Question: I'm using <URL> to receive live updates when users post a picture. . Randomly today it has decided not to work.
Debugging steps already taken:
1. Client / Application is registered with Instagram
2. Verify at least one user is already subscribed... I know this because when I verify the list I get this response (example.com substituted for actual domain). { "meta": {"code":200}, "data: [{ "object":"user", "object_id":null, "aspect":"media", "callback_url":"http:\/\/example.com\/common\/instagram\/subscriptions", "type":"subscription", "id":"<PHONE>" }] }
3. Create new application and start from scratch (same results)
Clearly, something weird is happening with the callback_url though. You can see <URL>. Instagram is trying to use "'http:\/\/example.com\/common\/instagram\/subscriptions'" and returns "Unable to reach callback URL".
. There have now been multiple other reports of similar issues (see <URL>. At this point my only guess is that the problem is on Instagram's side, but hopefully me overlooking something or making a silly mistake.
Endless thanks to whoever can point me in the right direction. Cheers.

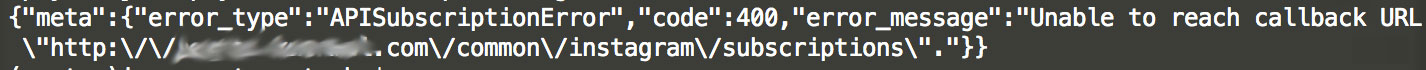
Answer: The callback url is fine. The extra '\'s you see are due to the way JSON encodes the '/' character. Check out the escape rules here: <URL>
The real problem is that Instagram's real-time subscriptions API seems to be having issues for the last couple days. See @DanShev's comment for the links.
In the mean time, I have a system in place to periodically look through my users' photos for photos that are of interest to me. My code (in Python) looks something like this:
'''
from instagram import client
users = InstagramUser.objects.all()
for user in users:
api = client.InstagramAPI(access_token=user.access_token)
user_media, paginate_url = api.user_recent_media(user_id=user.instagram_user_id)
for media in user_media:
# Check if this is a media we've already gotten via subscription update
# Do somethign with the media
'''